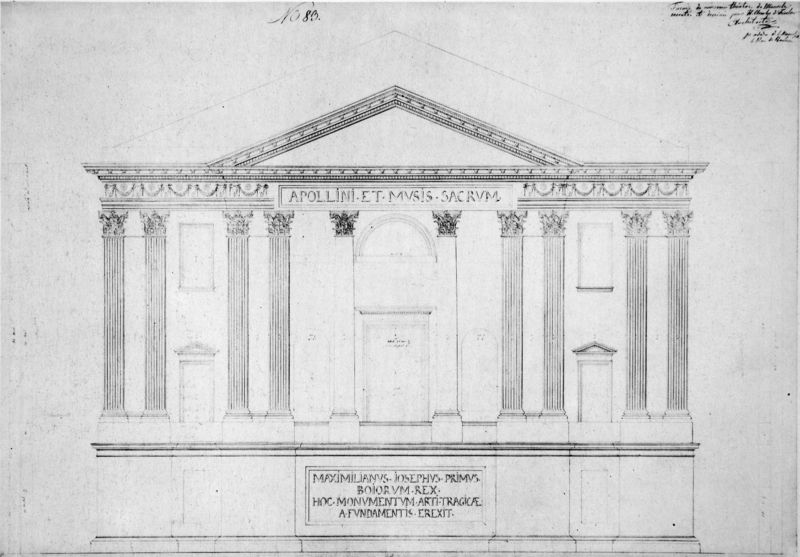
Titel: Nationaltheater in München, Fassadenstudie
Künstler: Carl von Fischer
Standort: München
Institution: Architektursammlung der Technischen Universität
Schlagwörter: gott, kämpfer, weiß, dreieck, fenster, grau, pfeiler, schwarz, skizze, säule, säulen, tür, zeichnung, dach, gebäude, haus, muster, wand, architektur, sockel, klassizismus, blatt, front, frontal, kanneliert, kannelierung, ranken, relief, klar, schrift, papier, bogen, türen, studie, giebel, grafik, graphik, linien, pilaster, rundbogen, könig, symmetrie, inschrift, zahlen, verzierung, tor, galerie, wei, eingang, nische, arkade, antike, rechteck, linie, symmetrisch, druck, geriffelt, seite, schwarzweiß, text, beschriftung, schraffiert, bleistift, entwurf, architrav, kapitelle, pantheon, kapitell, girlanden, halbkreis, segmentbogen, fries, dreiecksgiebel, portal, sims, doppelsäulen, gesims, risalit, portikus, antik, götter, griechisch, messe, vorderansicht, kanneluren, plan, tempel, heiligtum, niesche, basis, heilig, korinthisch, geometrie, bau, handschrift, antikisch, sakralbau, apollo, römisch, monument, gebälk, säulenhalle, säulengang, riss, grundriss, bauwerk, abakus, arkanthus, sima, aufriss, tempelfront, tympanon, nischen, profanbau, kolossalordnung, kämpferplatte, säulenordnung, latein, segmentgiebel, sockelzone, giebeldreieck, tempelbau, bekränzt, appolini, appollo, architektisch, architraph, architrav echinus, archtekt, dachlos, gedenktafel, gekuppelet säulen, gekuppelt, grichisch, halbkreismuster, heilige musen, kanellüren, kanelüren, kannelrune, kolossal, kunsttempel, lateinisch, maximilian, motto, musentempel, musentenpel, nieschen, pilasterordnung, rntwurf, styma, söule, tempelfassade, tempelgang, tempeö, tympanpn, vorgelagert, ädikulum, korinthische ordnung, frontispiz, versalien, architreav, eignangstür